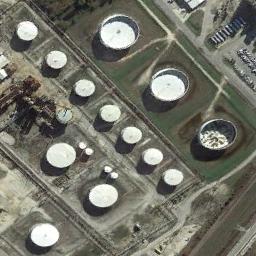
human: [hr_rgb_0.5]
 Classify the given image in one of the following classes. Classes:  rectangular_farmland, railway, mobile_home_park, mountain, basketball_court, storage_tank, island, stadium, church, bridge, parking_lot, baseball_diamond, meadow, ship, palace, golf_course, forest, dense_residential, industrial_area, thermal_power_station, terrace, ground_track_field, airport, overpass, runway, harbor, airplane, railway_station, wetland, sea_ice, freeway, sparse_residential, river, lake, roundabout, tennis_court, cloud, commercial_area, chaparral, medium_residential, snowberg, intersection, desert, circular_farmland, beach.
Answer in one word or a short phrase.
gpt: storage_tank